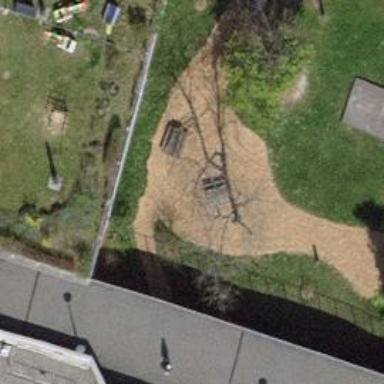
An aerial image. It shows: Picnic table located in leisure land area.